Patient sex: M
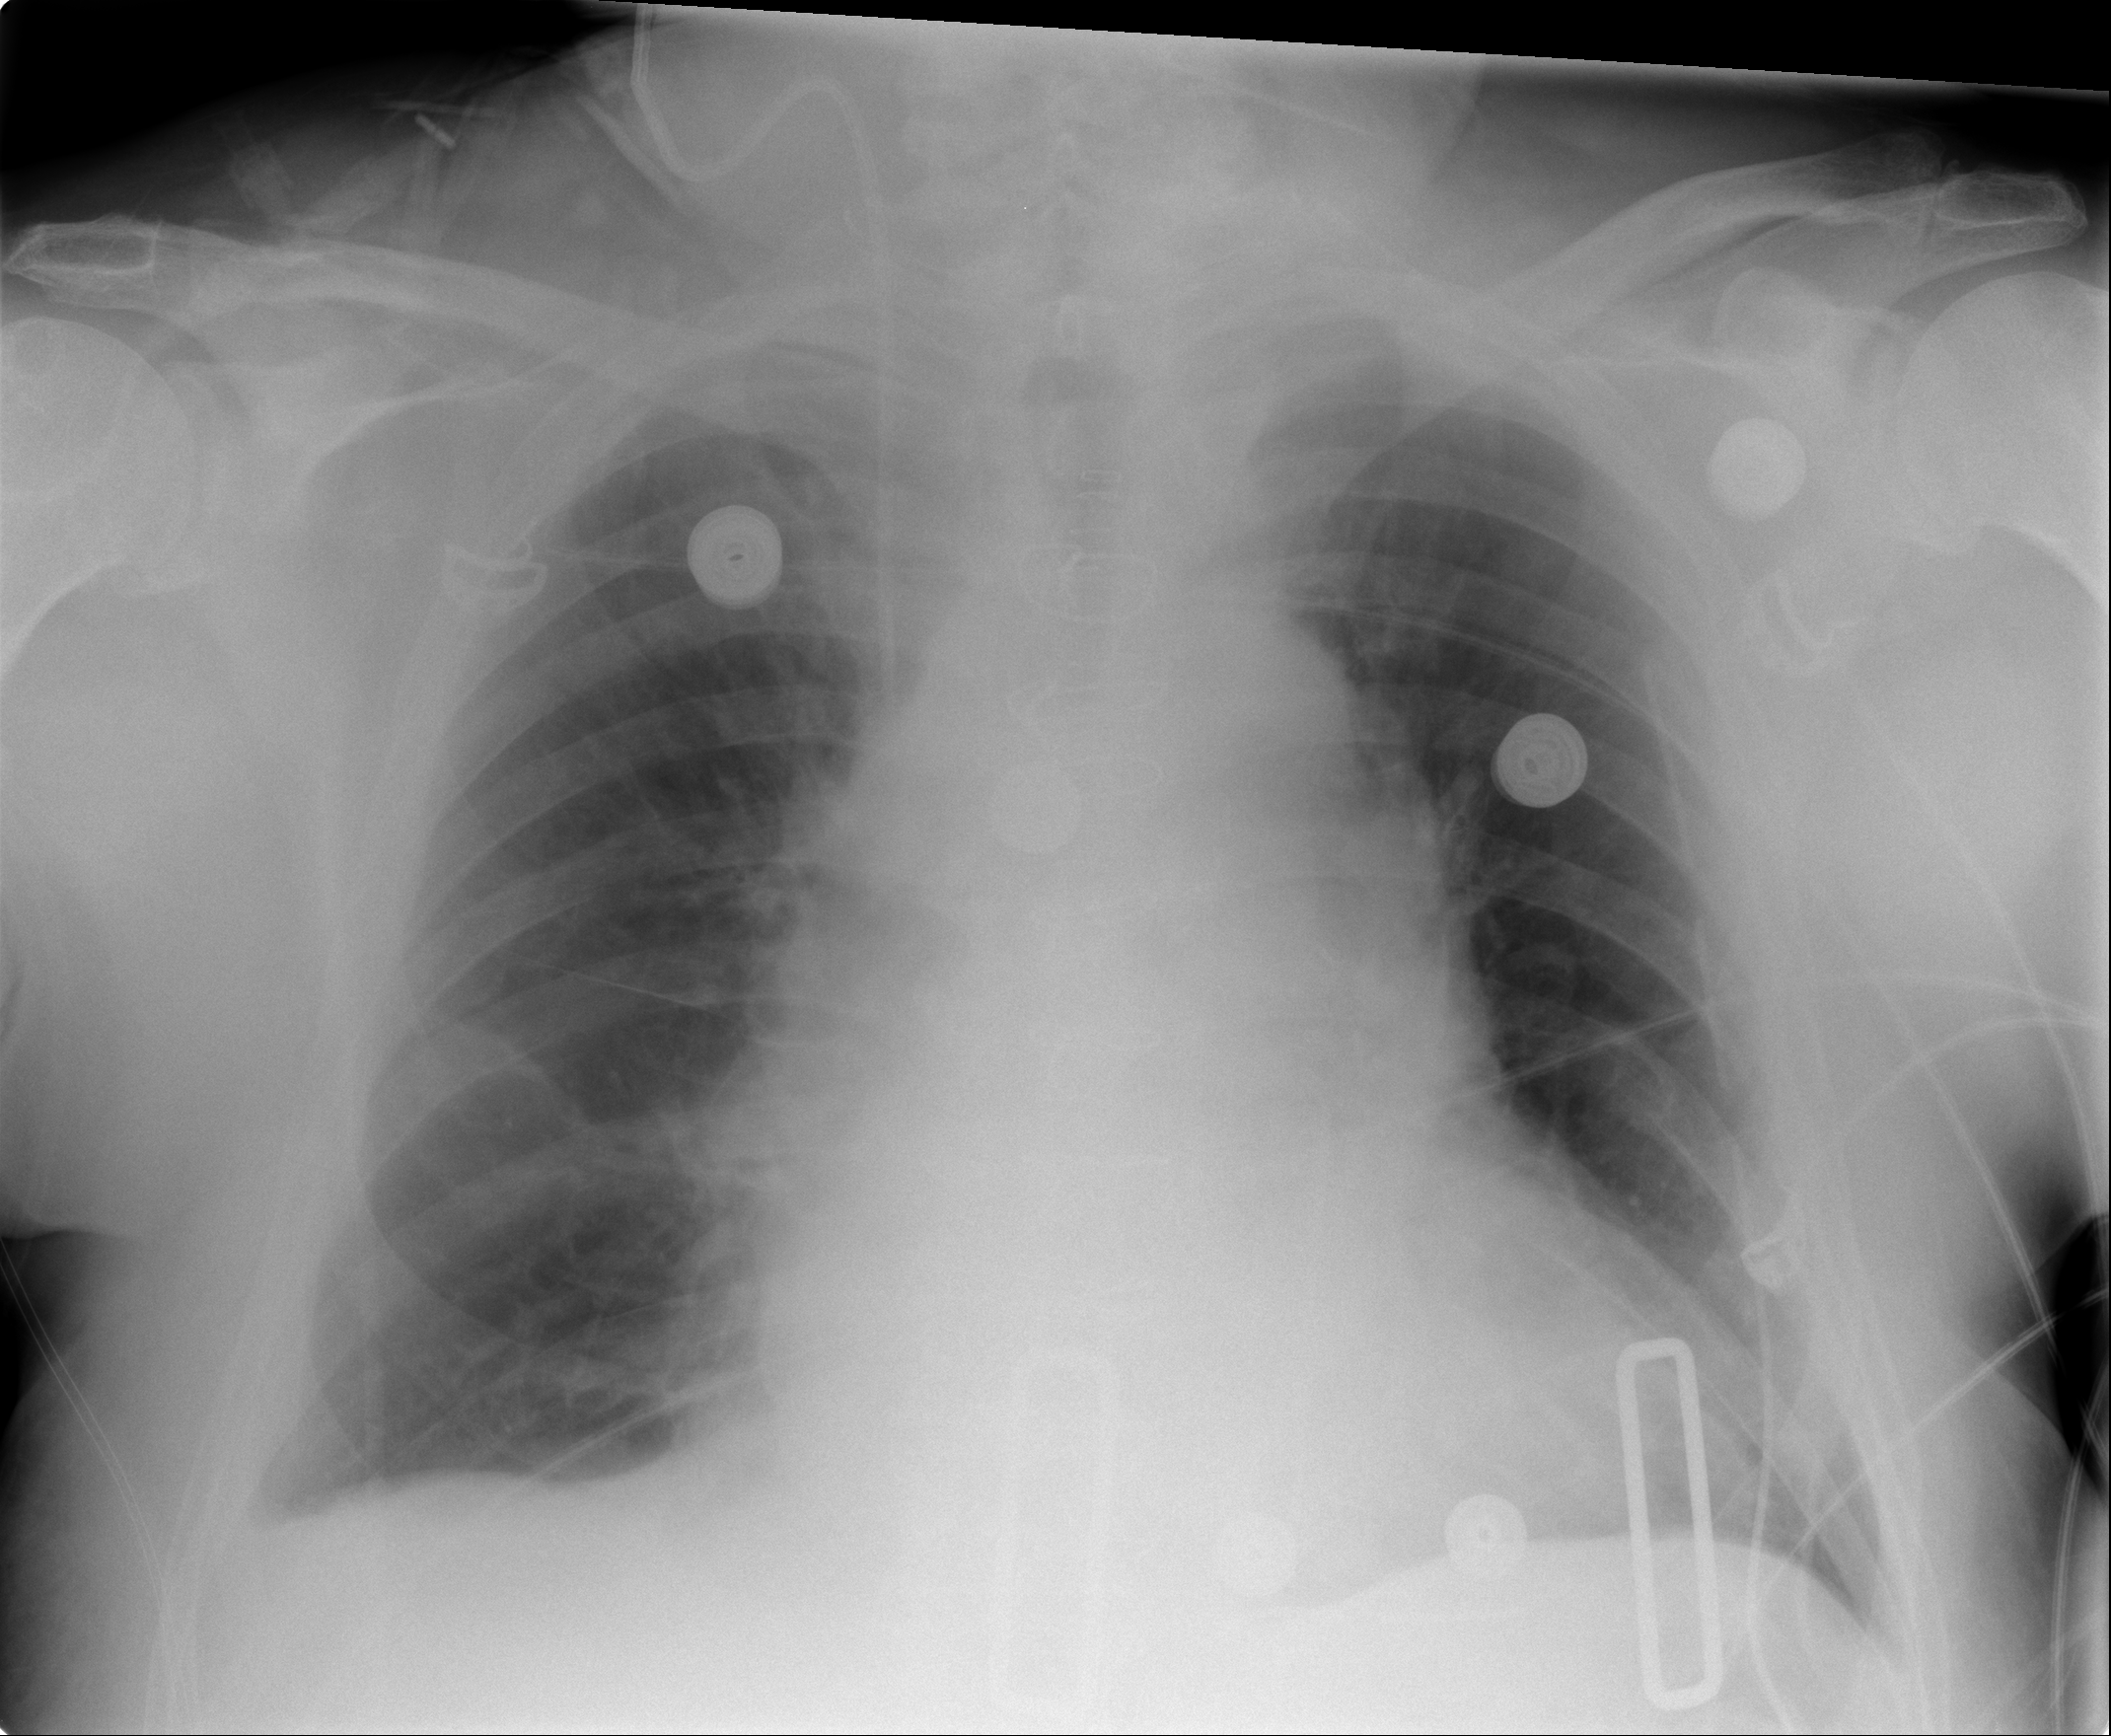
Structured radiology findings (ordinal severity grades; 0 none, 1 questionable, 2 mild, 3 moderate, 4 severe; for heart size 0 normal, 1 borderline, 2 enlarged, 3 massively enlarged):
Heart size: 2
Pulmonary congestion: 2
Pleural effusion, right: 0
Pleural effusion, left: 0
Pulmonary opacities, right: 0
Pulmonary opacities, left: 0
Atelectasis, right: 2
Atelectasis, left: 0